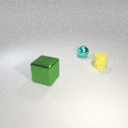
small yellow rubber cylinder to the right of large green metal cube